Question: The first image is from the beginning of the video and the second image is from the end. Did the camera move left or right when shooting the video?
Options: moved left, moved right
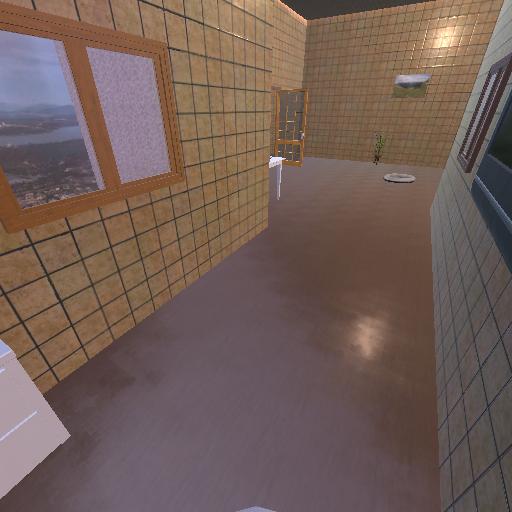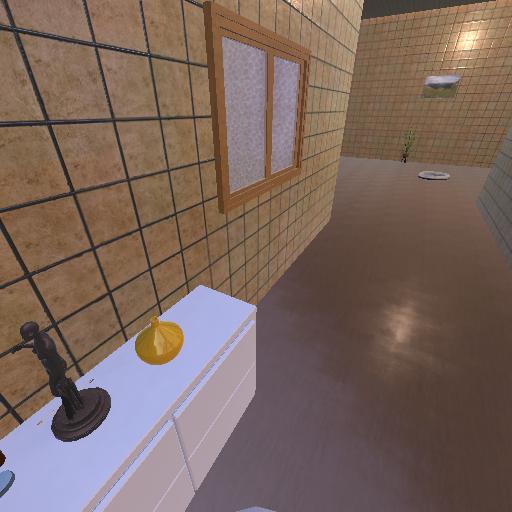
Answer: moved left